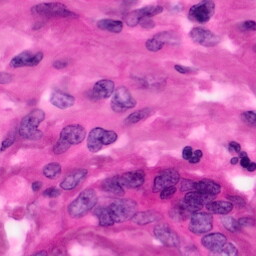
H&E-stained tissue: Pancreatic